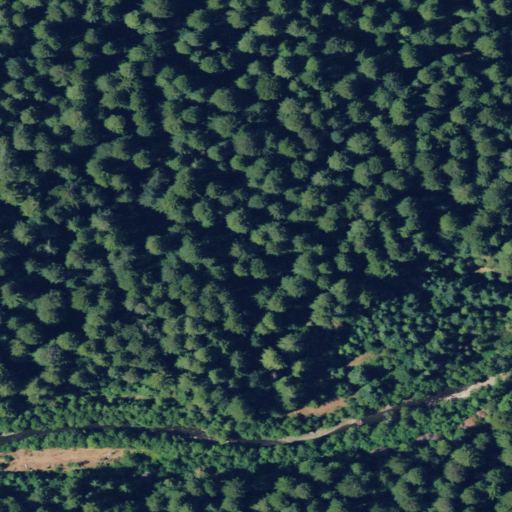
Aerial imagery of plain(s) in California named Bull Creek Flat containing evergreen forest and open development